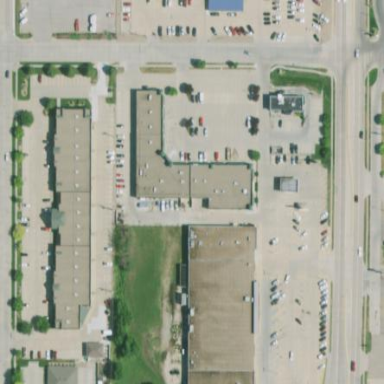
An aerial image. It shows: Mall building.